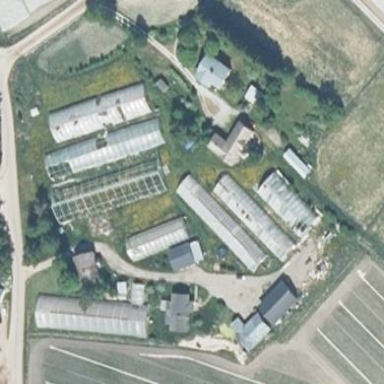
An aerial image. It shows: Farmyard area.